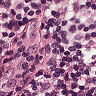
Metastatic tissue present: no